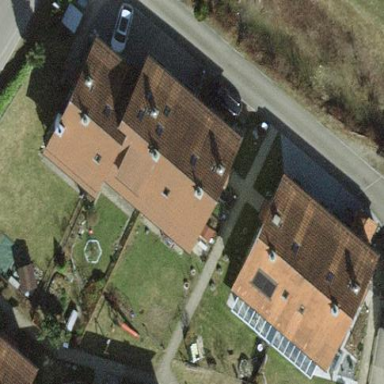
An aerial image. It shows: Terrace building.